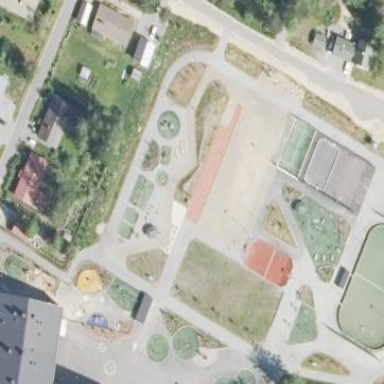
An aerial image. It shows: Recreation ground.